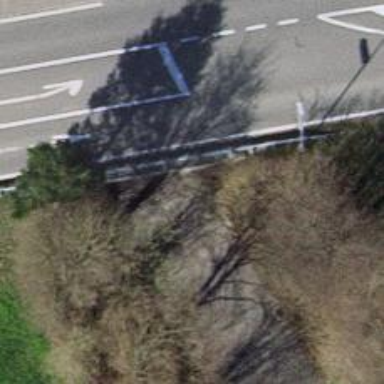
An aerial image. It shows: Tertiary road passing through tunnel with asphalt surface.